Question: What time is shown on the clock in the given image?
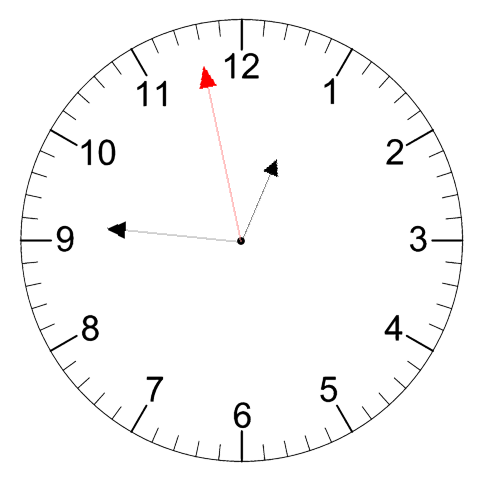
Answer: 12:45:58